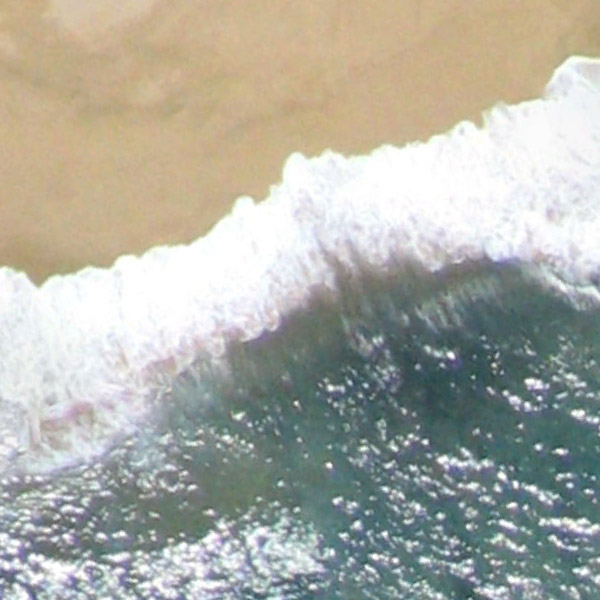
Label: Beach